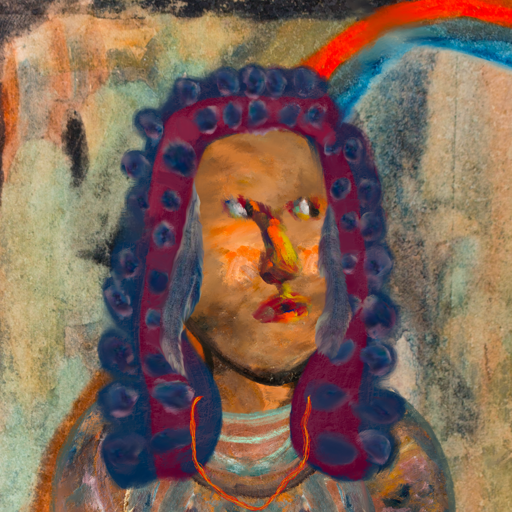
Background: Childish, Head And Neck Side: Gypsy_Queen, Face Side: An_Impression, Bust: Boggyland, Hair Side: Hill_Girl, Head Accessory: Blank, Second Necklace: Gypsy_Mother_2, Necklace: Blank, Baby: Blank